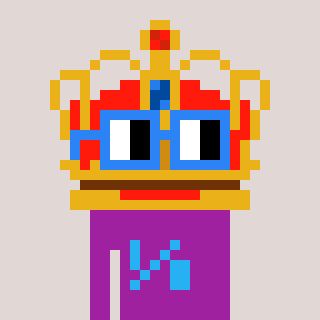
a pixel art character with square blue glasses, a crown-shaped head and a magenta-colored body on a warm background